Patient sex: M
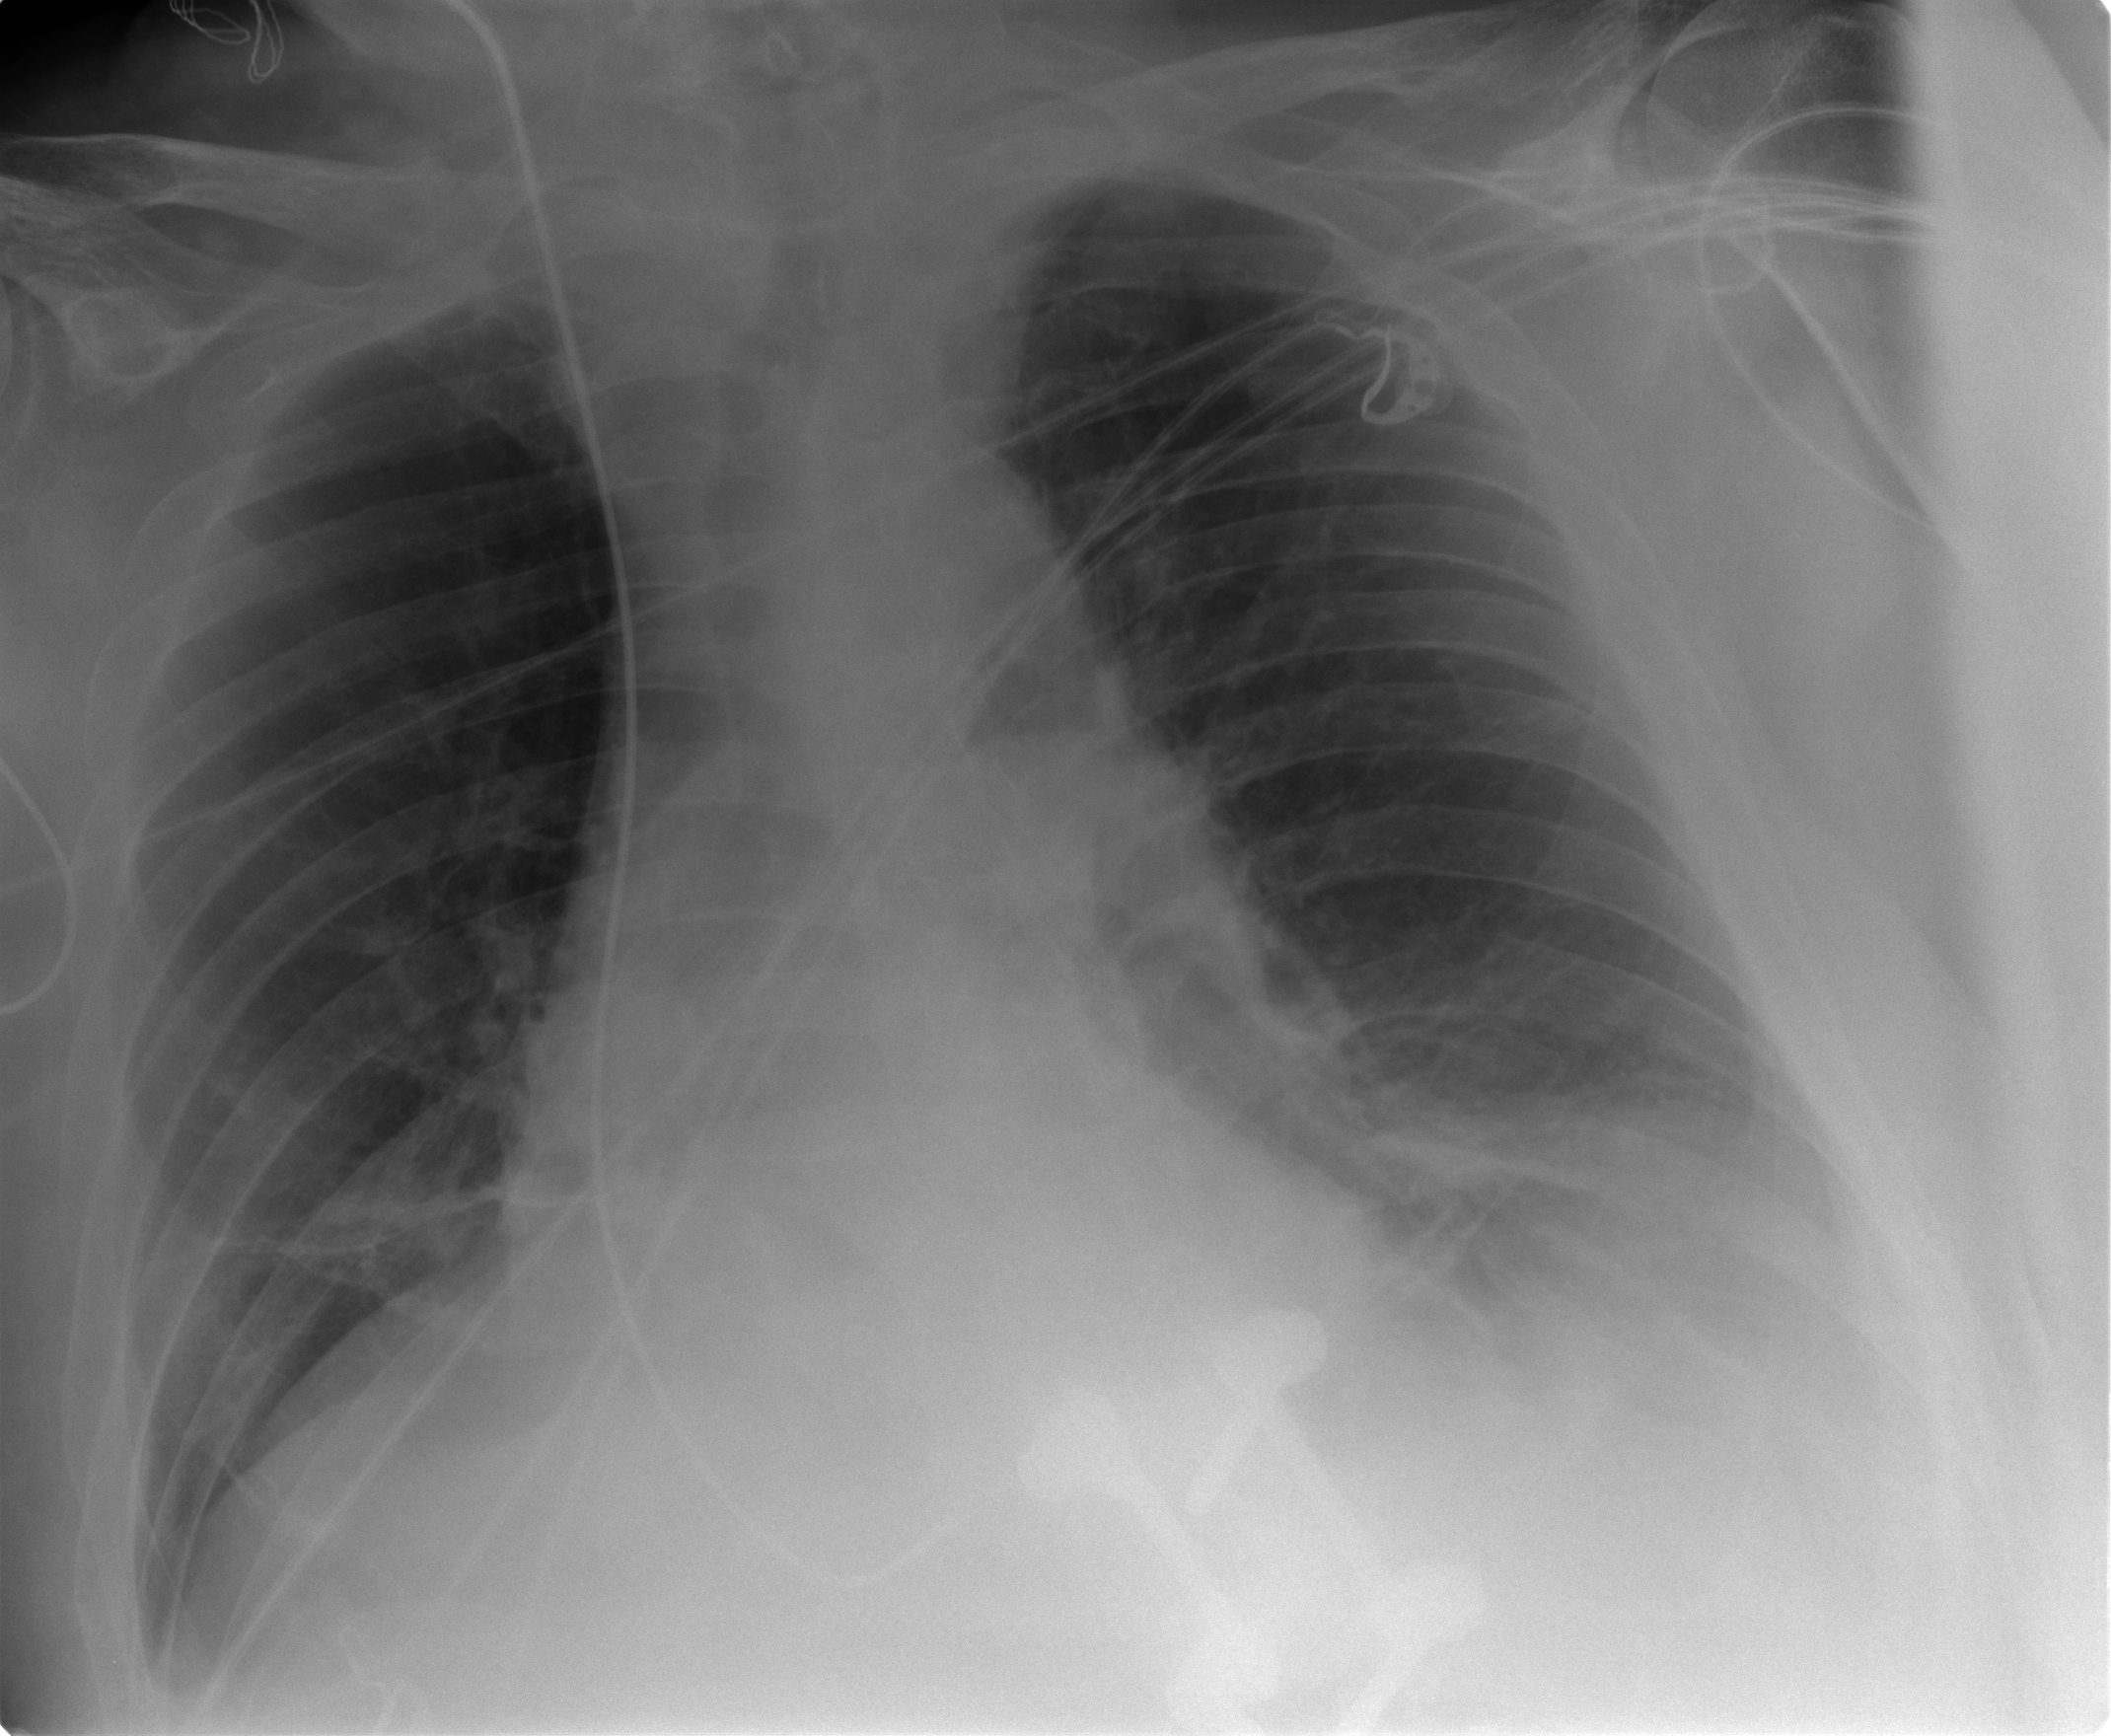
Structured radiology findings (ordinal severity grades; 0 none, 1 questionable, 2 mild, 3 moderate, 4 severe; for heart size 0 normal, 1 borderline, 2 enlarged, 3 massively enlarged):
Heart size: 0
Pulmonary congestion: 0
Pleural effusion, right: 0
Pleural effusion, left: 2
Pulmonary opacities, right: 0
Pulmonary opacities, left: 0
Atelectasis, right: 2
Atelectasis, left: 2